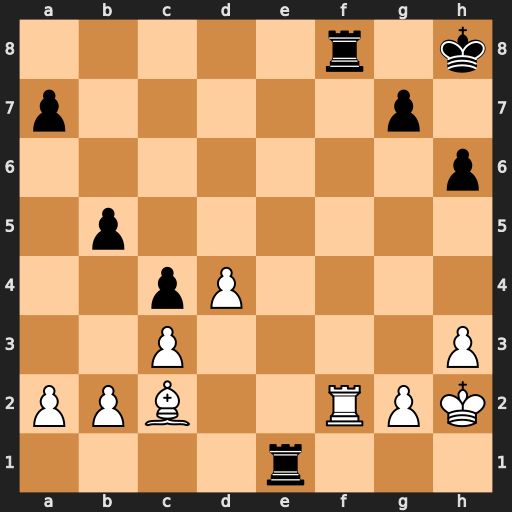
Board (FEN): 5r1k/p5p1/7p/1p6/2pP4/2P4P/PPB2RPK/4r3
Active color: w
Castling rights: -
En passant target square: -
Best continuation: Rxf8#